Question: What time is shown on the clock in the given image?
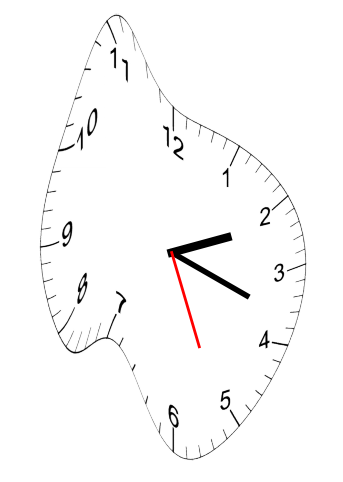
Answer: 02:18:26